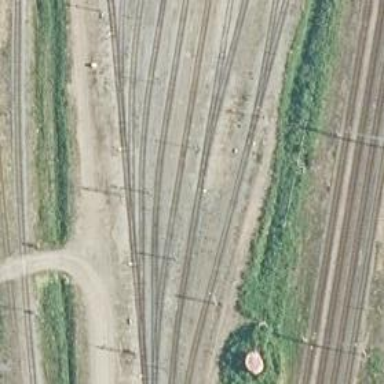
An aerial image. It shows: Railway signal.